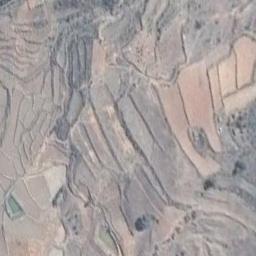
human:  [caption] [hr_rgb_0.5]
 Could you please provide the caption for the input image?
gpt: The green plants are on the terrace .

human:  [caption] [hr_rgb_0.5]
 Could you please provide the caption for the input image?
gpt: The bare and green terrace is next to some trees .

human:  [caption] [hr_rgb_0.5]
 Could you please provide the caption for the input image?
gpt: A large layer of brown and green mixed terraces .

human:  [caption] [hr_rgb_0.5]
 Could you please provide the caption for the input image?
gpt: There was a little weed around the terraces .

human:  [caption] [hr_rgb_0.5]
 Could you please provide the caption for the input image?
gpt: There are many yellow terraces arranged irregularly .